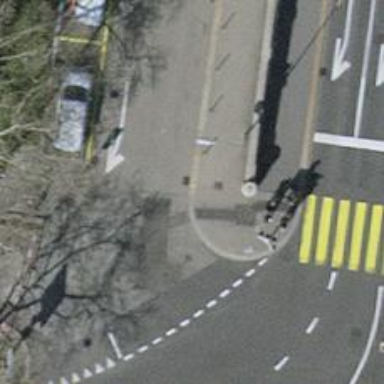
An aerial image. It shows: Kerb barrier.